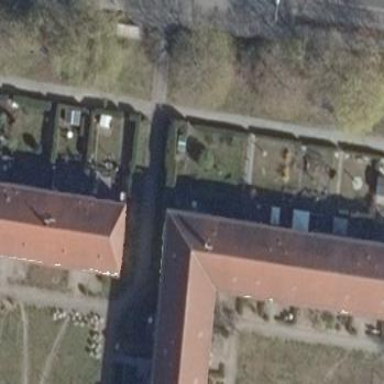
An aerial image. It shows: Garden area designated for leisure land.